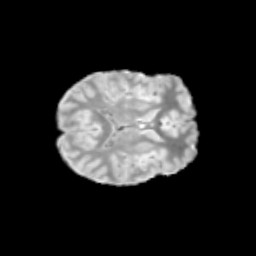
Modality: T2w
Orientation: axial
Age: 12
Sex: female
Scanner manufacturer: siemens
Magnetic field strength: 3 T
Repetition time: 3.8 s
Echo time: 0.07 s